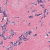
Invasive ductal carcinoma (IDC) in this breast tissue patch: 1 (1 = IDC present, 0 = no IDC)